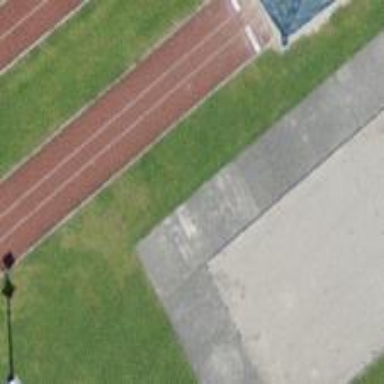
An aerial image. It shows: Clay pitch for leisure activities.